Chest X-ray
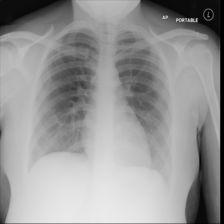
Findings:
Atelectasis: negative
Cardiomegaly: negative
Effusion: negative
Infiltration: negative
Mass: negative
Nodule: negative
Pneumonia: negative
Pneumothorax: negative
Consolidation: negative
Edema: negative
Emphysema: negative
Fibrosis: negative
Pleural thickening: negative
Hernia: negative